Question: I have added some Objective C files to my Swift project using Cocoapods. I created a Bridging-Header.h file using File->New->File IOS Source Header File. It is in the project. See screen shot with project files on left. I now need to add that file to the Project Build Settings -> Swift Compiler - Code Generation.
The problem is (see screen shot) that the option to add the Bridge file does not exist!!! ??? I cannot find a reference to a problem like this anywhere on the web, cocoapods or apple. Can anyone suggest a way to get the option to add the bridging file appear in the Build Settings

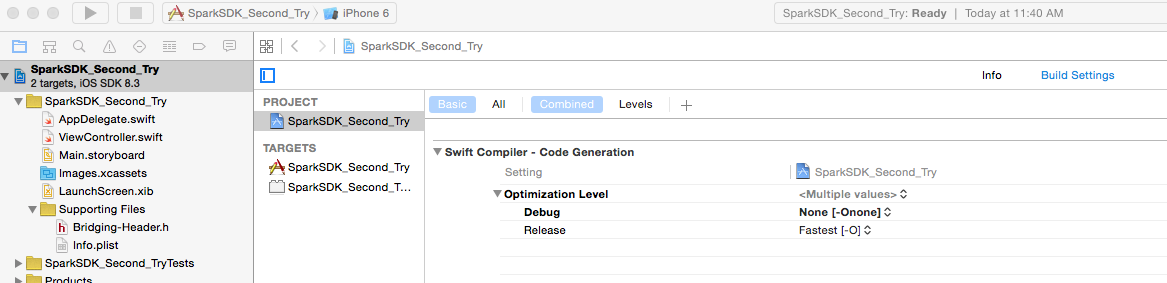
Answer: You have to click on "ALL" tab. If you take a look to your picture, you're on "Basic", switching to "ALL" should do the trick.